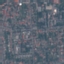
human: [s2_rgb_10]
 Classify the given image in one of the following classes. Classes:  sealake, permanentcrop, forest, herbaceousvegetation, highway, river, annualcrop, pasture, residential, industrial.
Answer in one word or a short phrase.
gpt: Residential